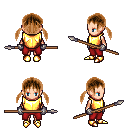
a pixel art fantasy rpg character, female body template, human, light skin, gold chest armor, red pants, brown twin-tailed hairstyle, metal gloves, gold boots, spear, four views (front, back, left, right), 2x2 character sprite sheet, small pixel art, hard edges, no anti-aliasing